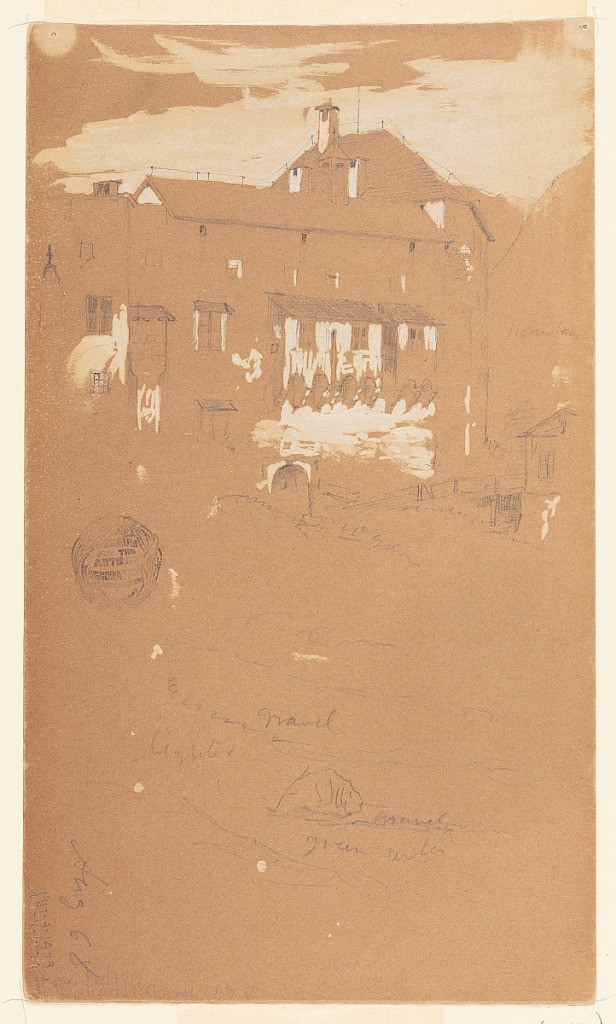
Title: Architecture Sketch, Visp, Switzerland
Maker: Frederic Edwin Church, American, 1826–1900
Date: August 1868
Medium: Graphite and white gouache on light brown wove paper
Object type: Drawing
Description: Landscape and architecture sketch showing a view of multi-storied buildings in the town of Visp, in Switzerland's Rhone Valley. In the middle distance, beyond a stream with a gravelly shore in the foreground, the facade of a three-storied, rectangular building is shown with multiple bay windows midway up. Other buildings are shown at left and right, while steep mountainsides are visible in the background at right.